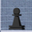
Piece: bP